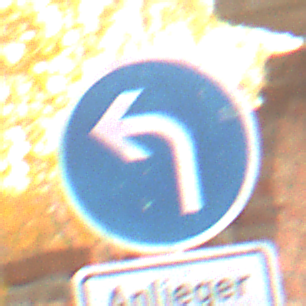
Verkehrszeichen: VorgeschriebeneFahrtrichtungLinks
Zusatzzeichen unten: PersonengruppenFrei1
Umgebung: Roofed, Suburban
Tageszeit: SunriseSunset
Wetter: Clear
Licht: Natural
Jahreszeit: NotSpecified
Kontrast: MediumContrast